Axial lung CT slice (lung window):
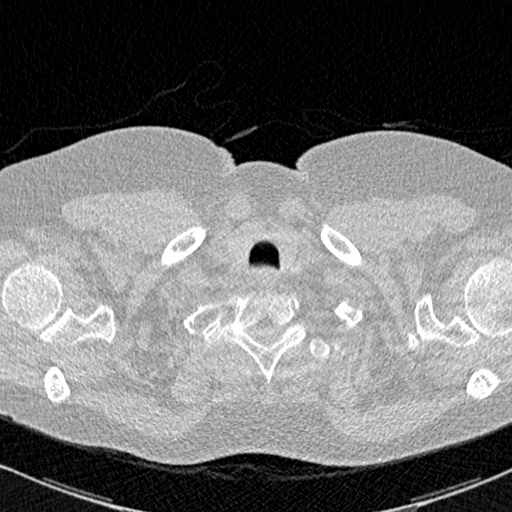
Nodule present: no